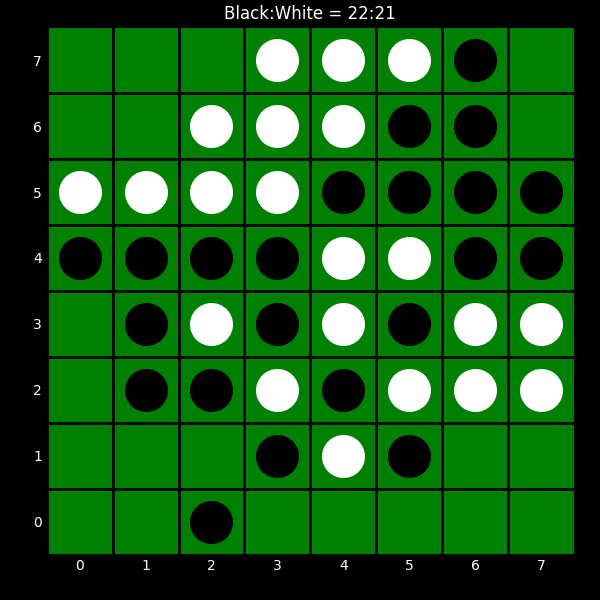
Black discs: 22
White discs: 21